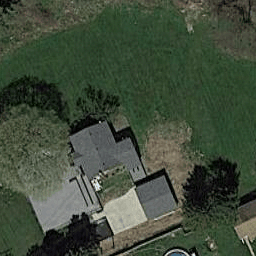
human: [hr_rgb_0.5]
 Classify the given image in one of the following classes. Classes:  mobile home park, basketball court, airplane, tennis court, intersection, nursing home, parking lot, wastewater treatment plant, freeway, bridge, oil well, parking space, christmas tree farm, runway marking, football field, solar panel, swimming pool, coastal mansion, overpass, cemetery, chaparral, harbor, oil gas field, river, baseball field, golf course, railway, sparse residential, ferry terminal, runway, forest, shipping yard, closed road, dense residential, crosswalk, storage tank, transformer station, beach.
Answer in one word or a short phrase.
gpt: sparse residential